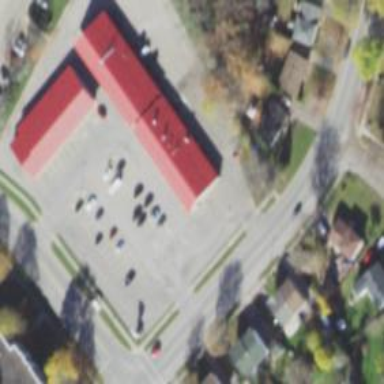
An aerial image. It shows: Convenience shop.